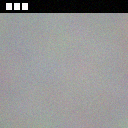
Screen state: on